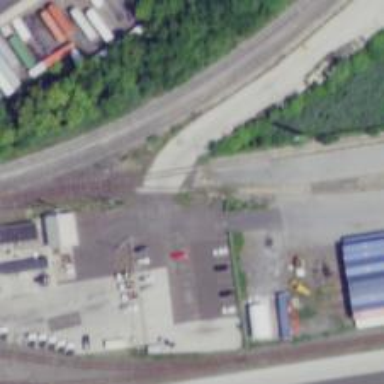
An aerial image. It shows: Railway siding for service.